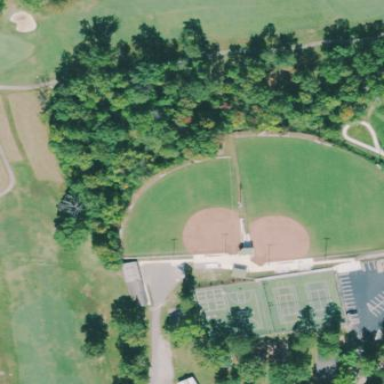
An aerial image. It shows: Baseball pitch for leisure land activities.